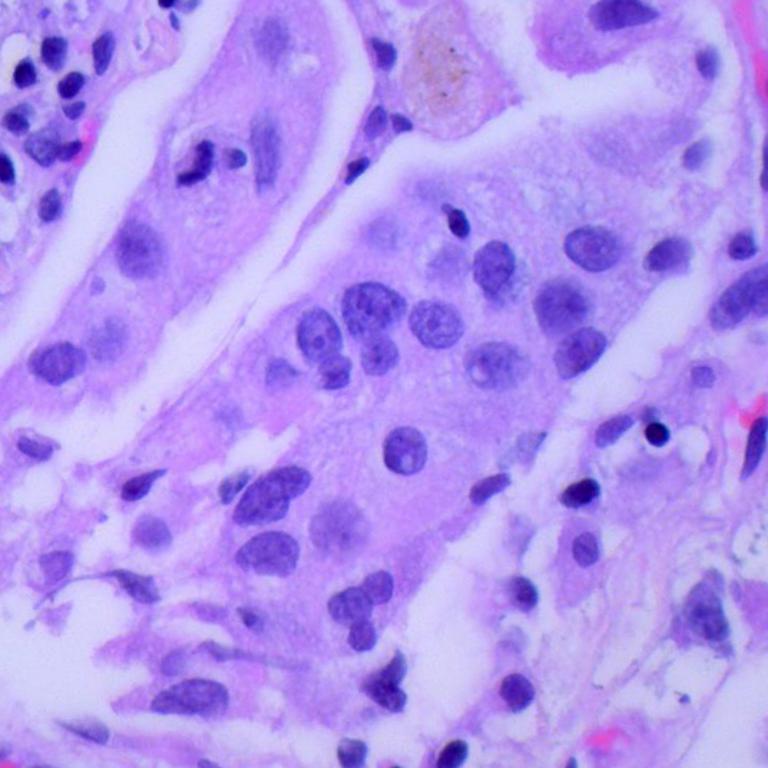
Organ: lung
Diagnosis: adenocarcinomas